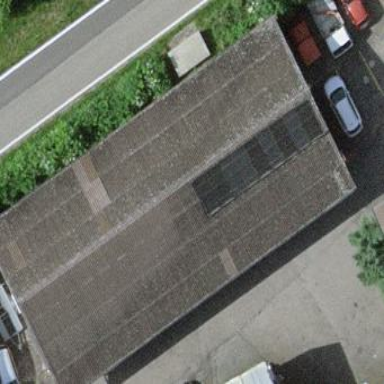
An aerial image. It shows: Group of garages.